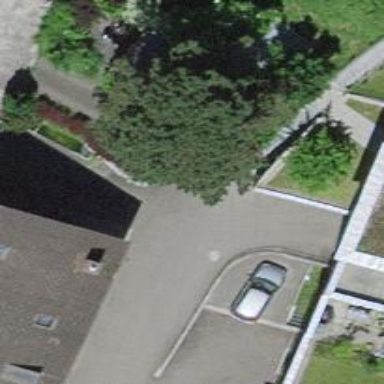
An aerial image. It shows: Steps with paved surface.